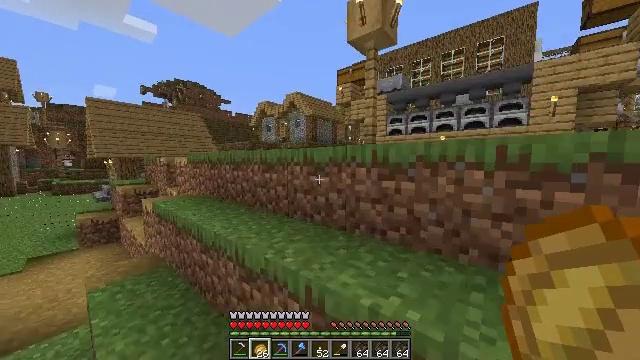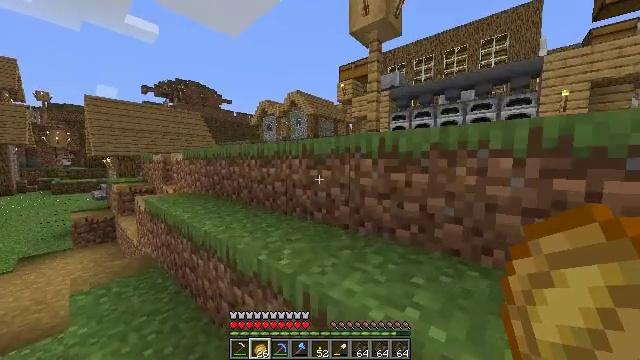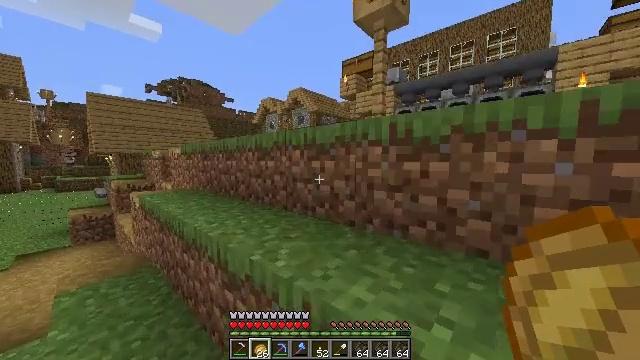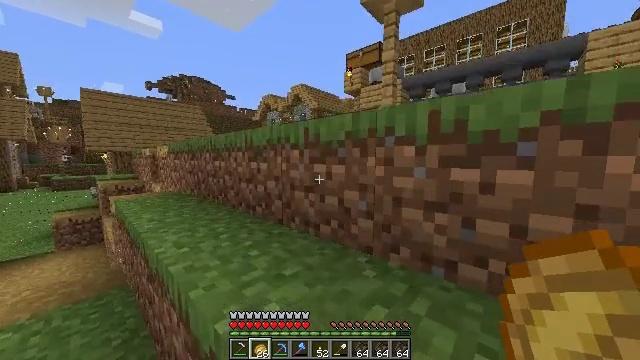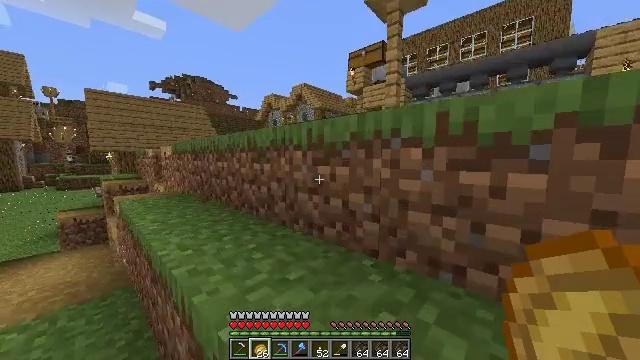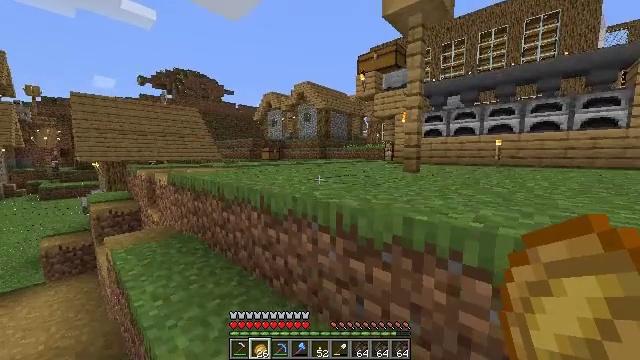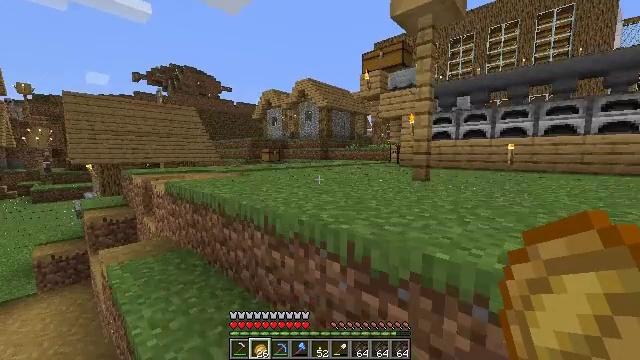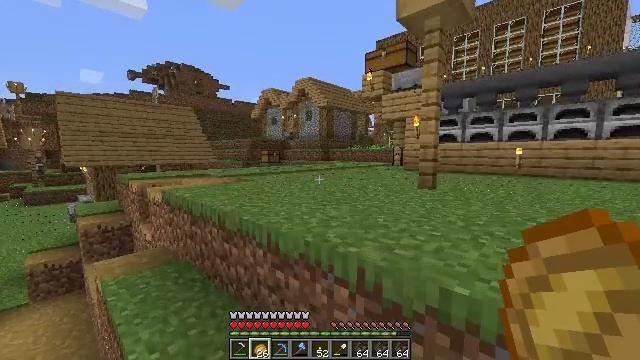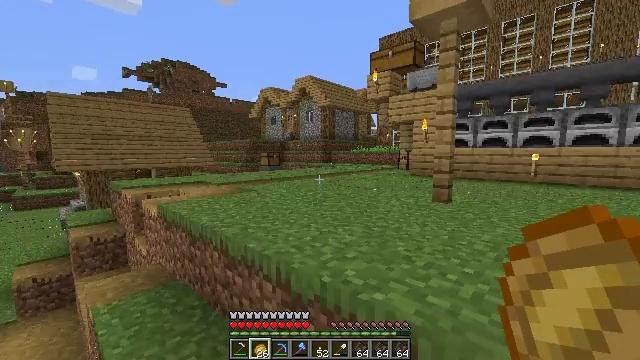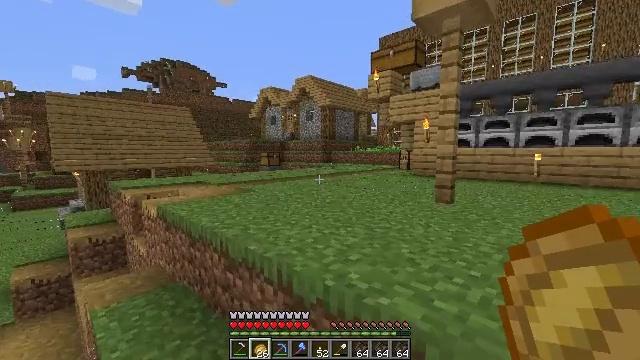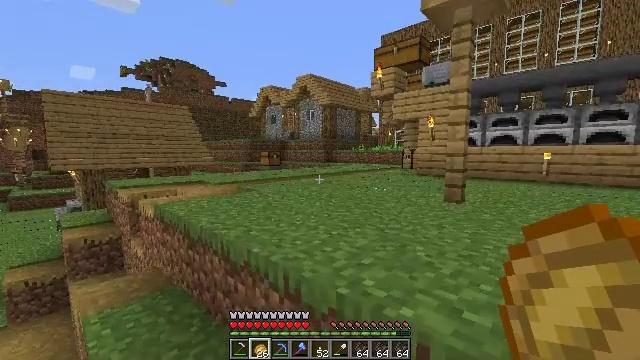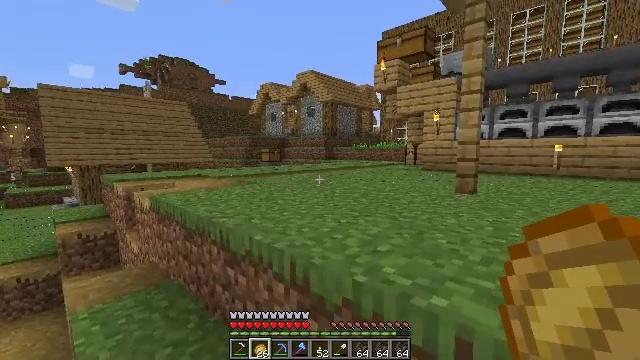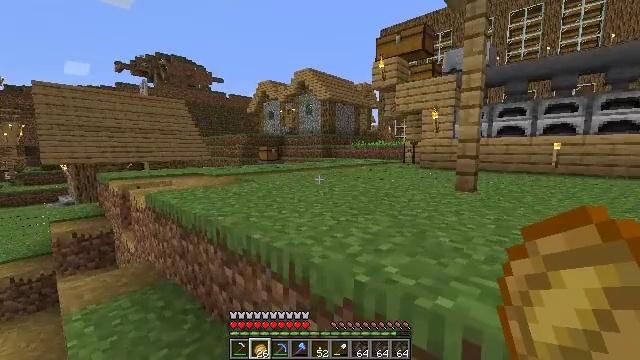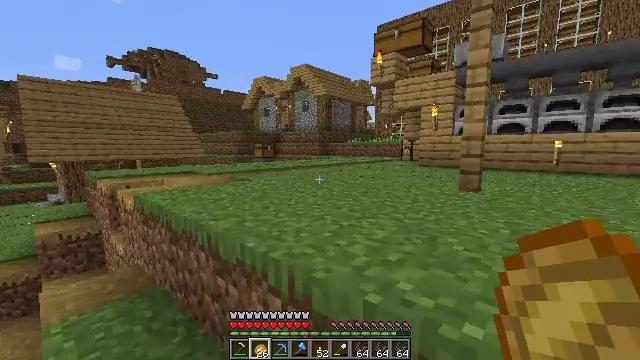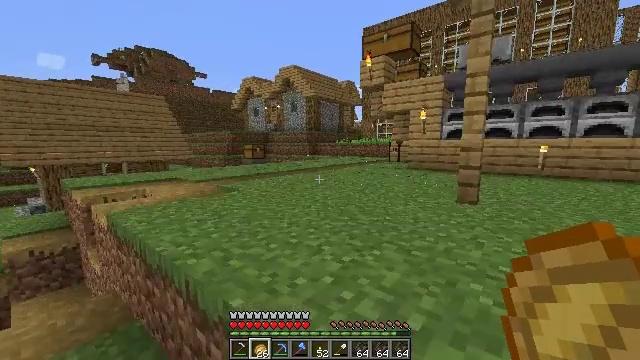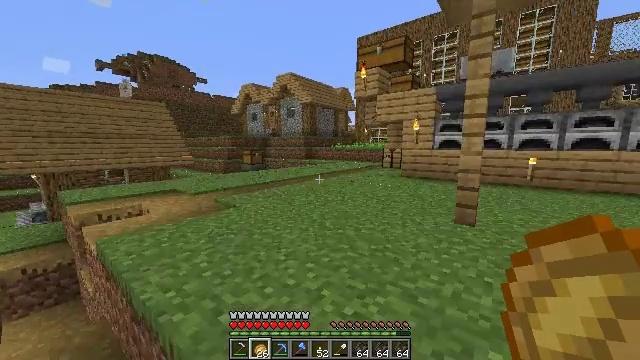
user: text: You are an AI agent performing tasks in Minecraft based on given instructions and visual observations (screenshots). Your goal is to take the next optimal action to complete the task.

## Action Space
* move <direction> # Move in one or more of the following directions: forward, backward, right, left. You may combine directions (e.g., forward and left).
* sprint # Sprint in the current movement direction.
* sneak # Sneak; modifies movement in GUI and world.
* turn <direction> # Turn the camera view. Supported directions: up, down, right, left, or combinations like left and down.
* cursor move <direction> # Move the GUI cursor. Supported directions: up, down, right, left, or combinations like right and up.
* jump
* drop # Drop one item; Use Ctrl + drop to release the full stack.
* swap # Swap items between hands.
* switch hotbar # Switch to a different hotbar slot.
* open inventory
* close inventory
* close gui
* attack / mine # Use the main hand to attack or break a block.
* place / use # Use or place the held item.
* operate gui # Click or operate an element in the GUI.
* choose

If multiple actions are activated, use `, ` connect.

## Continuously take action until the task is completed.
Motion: motion action
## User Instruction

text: To get a dried kelp block, open a crafting table.
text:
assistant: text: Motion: move forward, jump
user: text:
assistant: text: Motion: move forward, sprint, jump
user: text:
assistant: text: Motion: move forward, sprint, jump
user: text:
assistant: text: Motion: move forward, sprint, jump
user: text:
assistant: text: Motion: move forward, sprint, jump
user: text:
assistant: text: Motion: move forward, sprint, jump
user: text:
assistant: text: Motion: move forward, jump
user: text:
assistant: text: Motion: move forward, jump
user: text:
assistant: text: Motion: move forward, jump
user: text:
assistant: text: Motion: move forward, jump
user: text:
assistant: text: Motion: move forward, jump
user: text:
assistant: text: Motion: move forward, jump
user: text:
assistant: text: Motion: move forward, sprint, jump
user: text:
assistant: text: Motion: move forward, sprint, turn right, jump
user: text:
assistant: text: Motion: move forward, sprint, turn right, jump
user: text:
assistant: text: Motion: move forward, sprint, jump
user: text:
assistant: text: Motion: move forward, jump
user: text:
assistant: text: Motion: move forward, jump
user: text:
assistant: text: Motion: move forward, turn right, jump
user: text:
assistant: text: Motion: move forward, turn right, jump
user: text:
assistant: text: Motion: move forward, jump
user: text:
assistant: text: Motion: move forward, jump
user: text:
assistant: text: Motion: move forward, sprint, jump
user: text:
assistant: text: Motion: move forward, sprint, jump
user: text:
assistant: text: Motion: move forward, sprint, jump
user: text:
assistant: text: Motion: move forward, sprint, jump
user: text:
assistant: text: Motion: move forward, jump
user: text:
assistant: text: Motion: move forward, jump
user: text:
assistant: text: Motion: move forward, jump
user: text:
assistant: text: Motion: move forward, jump